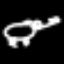
Label: frog